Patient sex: M
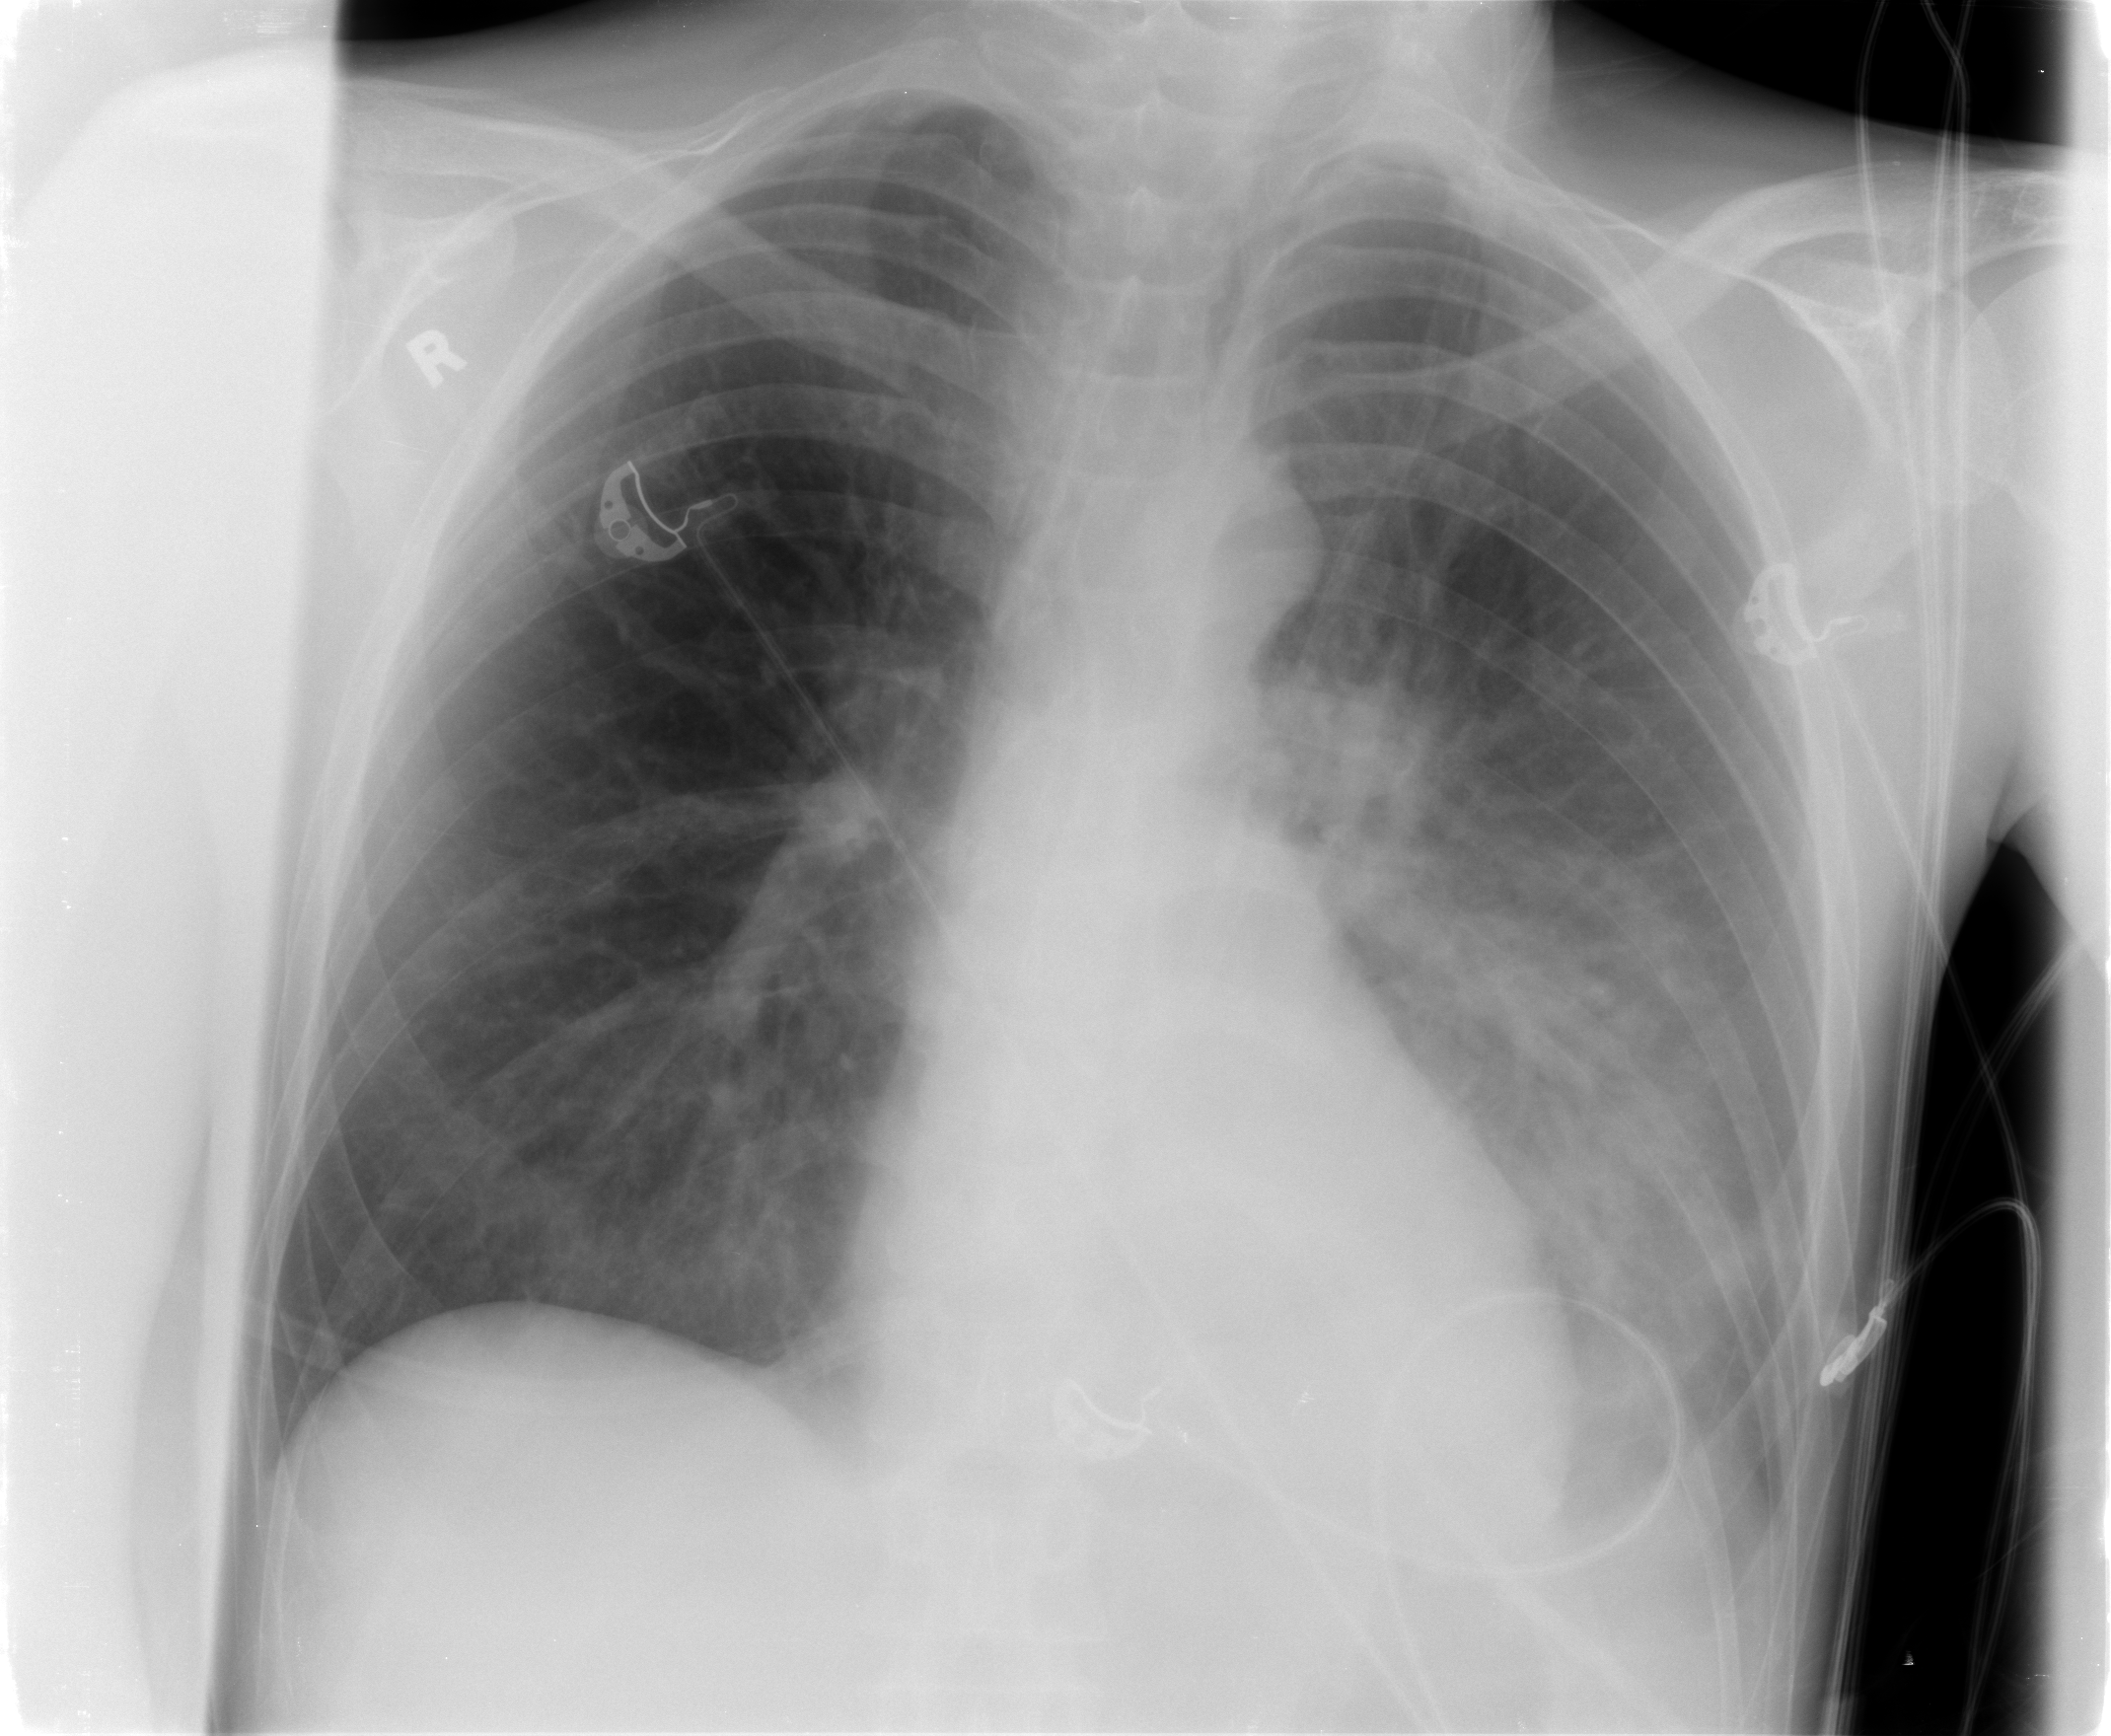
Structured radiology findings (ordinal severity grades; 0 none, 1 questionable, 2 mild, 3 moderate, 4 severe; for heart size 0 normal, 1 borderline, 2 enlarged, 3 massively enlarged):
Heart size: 0
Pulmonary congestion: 0
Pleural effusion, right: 0
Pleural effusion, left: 1
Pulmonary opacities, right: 0
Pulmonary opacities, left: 3
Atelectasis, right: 0
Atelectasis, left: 3